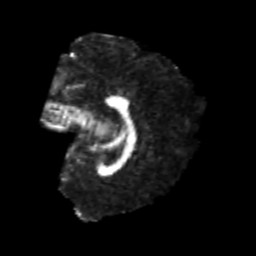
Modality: FA
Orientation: sagittal
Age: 22
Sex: female
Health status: healthy
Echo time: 0.074 s